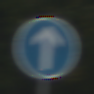
Verkehrszeichen: VorgeschriebeneFahrtrichtungGeradeaus
Umgebung: Outdoor, Suburban
Tageszeit: MorningAfternoon
Wetter: Clear
Licht: Natural
Jahreszeit: NotSpecified
Kontrast: HighContrast